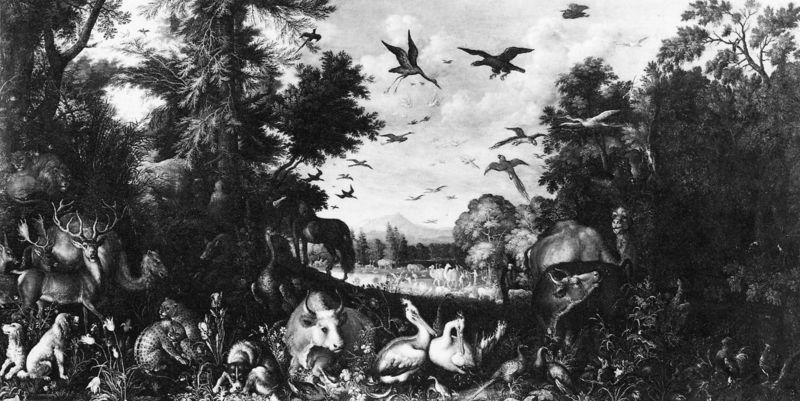
Titel: Nach der Sintflut (Der Wal)
Künstler: Roelant Savery
Institution: Den Haag, Galerie Hoogsteder
Schlagwörter: adler, baum, berg, falke, gemälde, himmel, schatten, weiß, wolf, wolken, bäume, landschaft, see, grau, hell, licht, schwarz, zeichnung, gras, hund, hunde, tiere, wiese, malerei, bild, feld, kühe, natur, vögel, zweige, pflanzen, wald, pferd, berge, kuh, luft, stich, schwarzweiß, fliegend, reihe, bleistift, pfau, pelikan, reiher, tanne, hirsch, hirsche, reh, rehe, maum, löwe, ara, papagei, geweih, bulle, ochse, stier, leopard, hun, kamel, paradis, tiger, dschungel, leopold, arche, storch, krähe, papageien, spaniel, leoparden, schwqrz, pelikane, paaradis, damhirsch, bibel noah, baum jungel